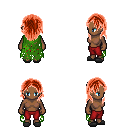
a pixel art fantasy rpg character, female body template, human, dark skin, green tattered cape, red pants, red long hairstyle, gray slippers, four views (front, back, left, right), 2x2 character sprite sheet, small pixel art, hard edges, no anti-aliasing